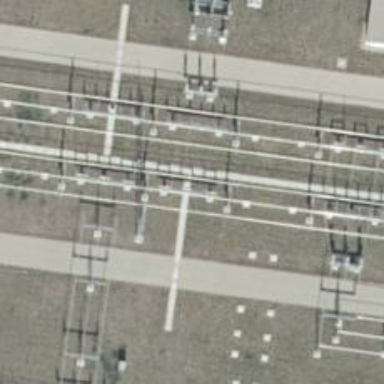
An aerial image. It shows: Bay for power lines.